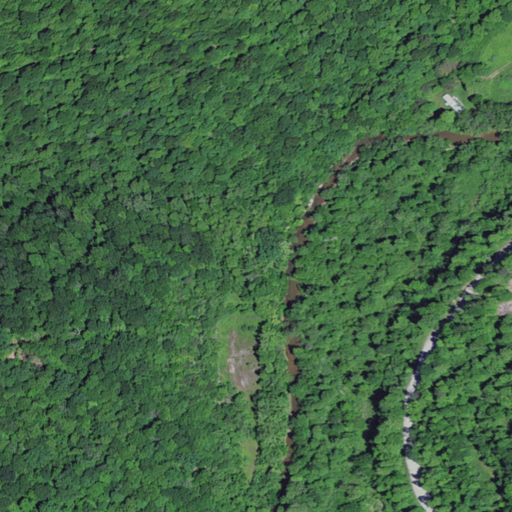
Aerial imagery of valley in Kentucky named Buckheart Hollow containing deciduous forest, open development, pasture, and medium intensity development